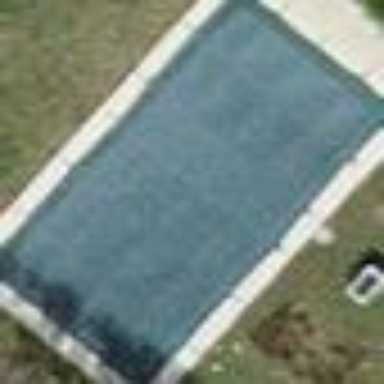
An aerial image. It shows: Swimming pool located in leisure land.